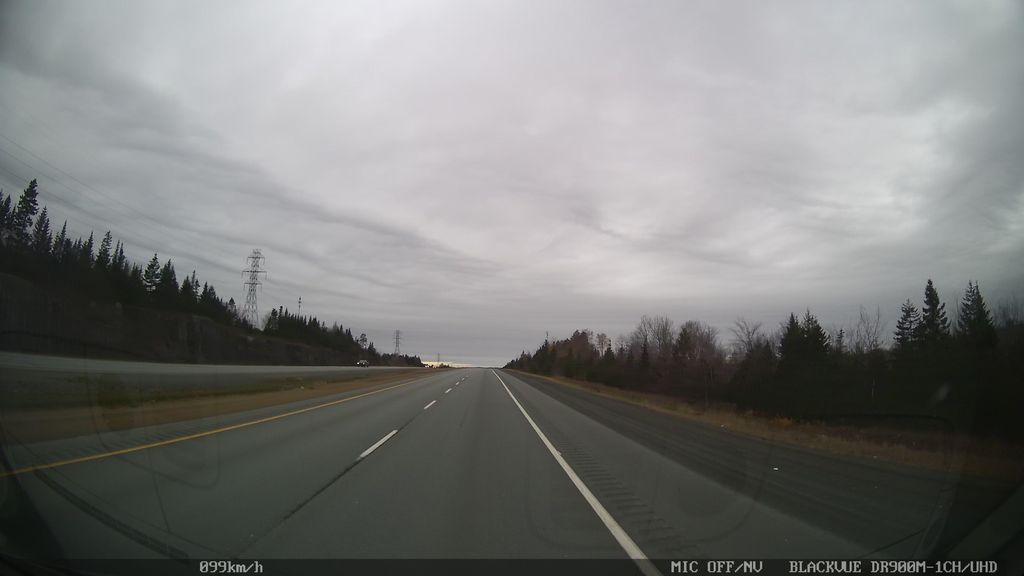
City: halifax